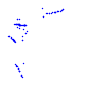
Particle: kaon